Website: apple
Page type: newsletter-management
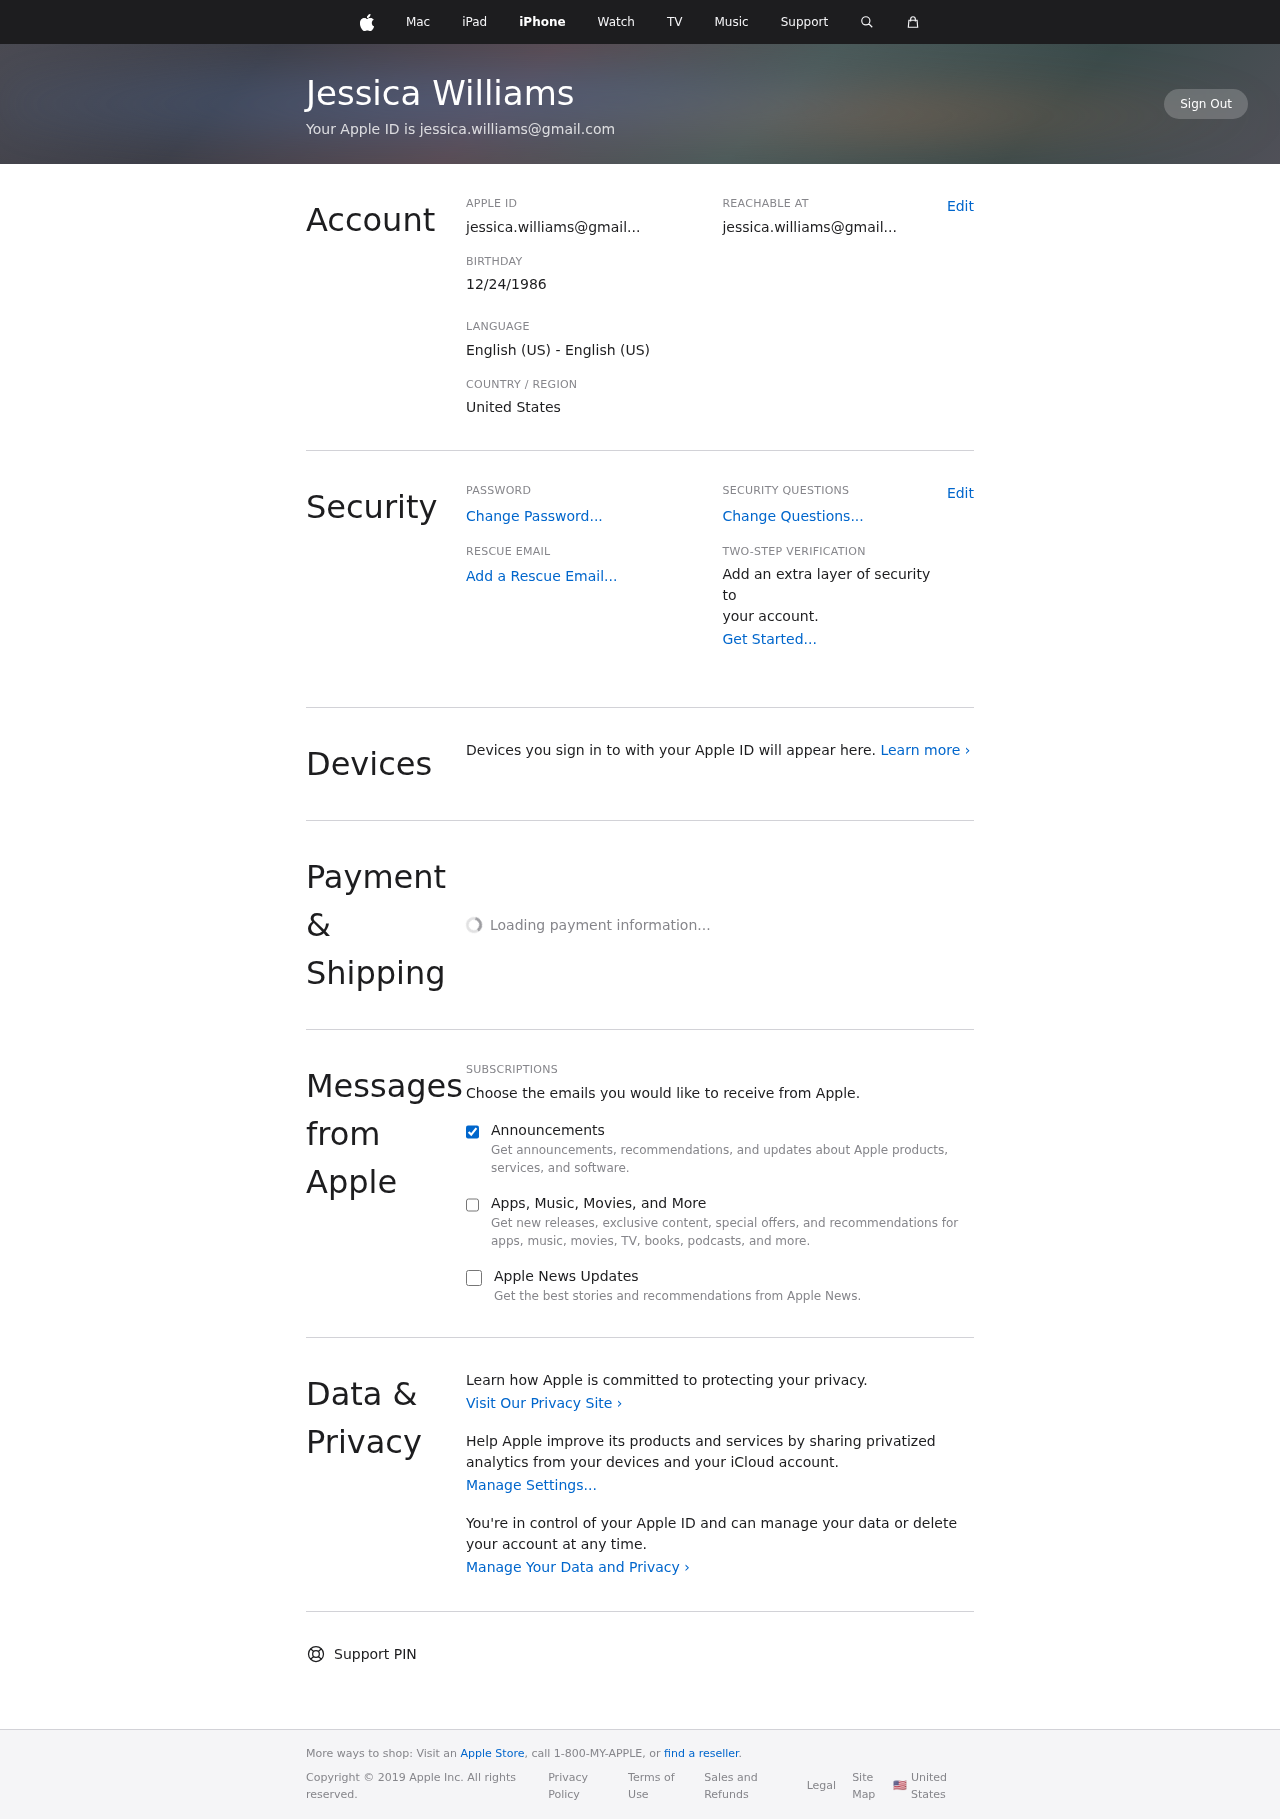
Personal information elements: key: PII_COUNTRY
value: United States
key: PII_DOB
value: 12/24/1986
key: PII_EMAIL
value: jessica.williams@gmail...
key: PII_EMAIL
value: jessica.williams@gmail.com
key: PII_FULLNAME
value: Jessica Williams
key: PII_EMAIL2
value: jessica.williams@gmail...